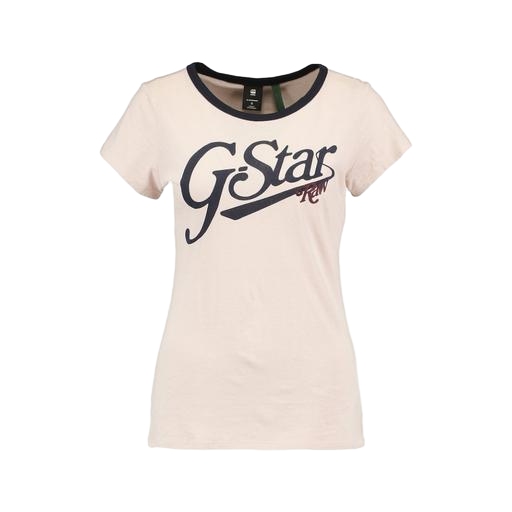
1987 star graphic t, great t-shirt, star t-shirt, white background